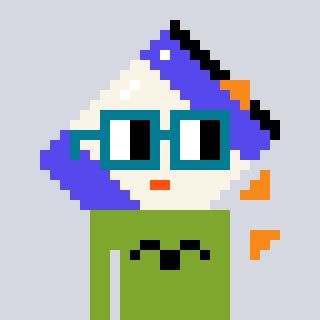
a pixel art character with square dark green glasses, a chips-shaped head and a slimegreen-colored body on a cool background